Question: I have a networkx DiGraph and I want to extract a subgraph from it by passing in a list of nodes. The subgraph however can contain all nodes that might be in between the nodes that I have passed. I checked 'nx.subgraph()' but it does not work like I intend to. As for a small example:
'''
import networkx as nx
G = nx.DiGraph()
edges = [(7, 4), (3, 8), (3, 2), (3, 0), (3, 1), (7, 5), (7, 6), (7, 8)]
G.add_edges_from(edges)
H = get_subgraph(G, [0,6,7,8])
'''
How can I write the function 'get_subgraph()' so that H has the edges '[(3, 8), (3, 0), (7, 6), (7, 8)]'?
The subgraph I need is such that it contains all the nodes that are in the ougoing and incoming paths between the nodes that I pass in the 'get_subgraph()'function.

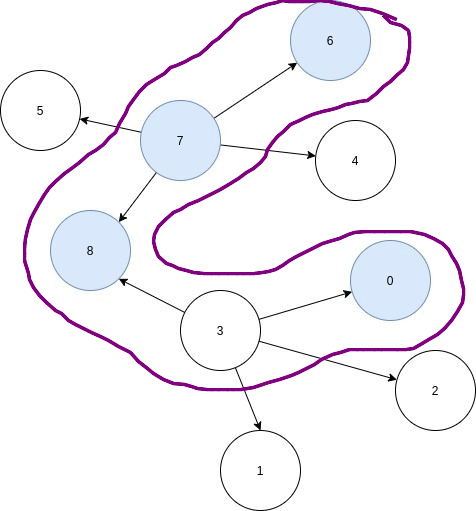
Answer: A way to do this could be to find the longest path length between the specified set of nodes, and then find the corresponding induced subgraph containing all nodes in the path. However, being a directed graph, there will be no direct path between say nodes '3' and '7'. So we need to find the paths in an undirected copy of the graph. Let's set up the problem:
'''
G = nx.DiGraph()
edges = [(7, 4), (3, 8), (3, 2), (3, 0), (3, 1), (7, 5), (7, 6), (7, 8)]
G.add_edges_from(edges)
plt.figure(figsize=(10,6))
pos = nx.spring_layout(G, scale=20, k=3/np.sqrt(G.order()))
nx.draw(G, pos, node_color='lightblue',
with_labels=True,
node_size=1500,
arrowsize=20)
'''
<URL>
Now we ca obtain and undirected copy of the graph with <URL> for the specified nodes:
'''
from itertools import combinations
H = nx.to_undirected(G)
nodelist = [0,6,7,8]
paths = {}
for nodes in combinations(nodelist, r=2):
paths[nodes] = nx.shortest_path_length(H, *nodes)
print(paths)
# {(0, 6): 4, (0, 7): 3, (0, 8): 2, (6, 7): 1, (6, 8): 2, (7, 8): 1}
'''
We can find the longest path in the undirected graph with:
'''
max_path = max(paths.items(), key=lambda x: x[1])[0]
longest_induced_path = nx.shortest_path(H, *max_path)
'''
And the corresponding induced subgraph can be obtained with <URL>:
'''
sG = nx.subgraph(G, longest_induced_path)
pos = nx.spring_layout(sG, scale=20, k=3/np.sqrt(G.order()))
nx.draw(sG, pos, node_color='lightblue',
with_labels=True,
node_size=1500,
arrowsize=20)
'''
<URL>